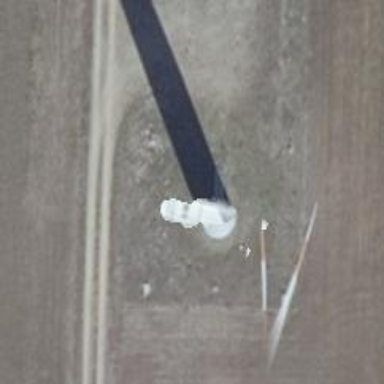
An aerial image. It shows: Wind generator powered by wind turbine.